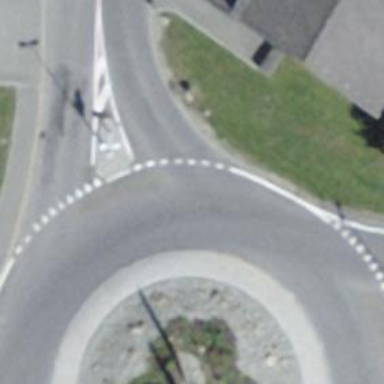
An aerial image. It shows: Roundabout at primary highway.